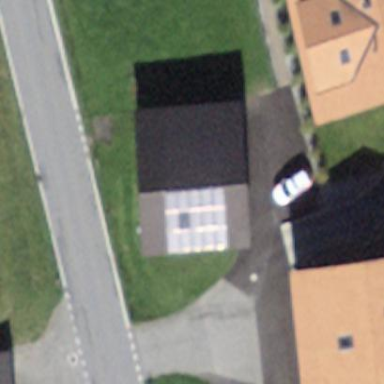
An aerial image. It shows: Barn.